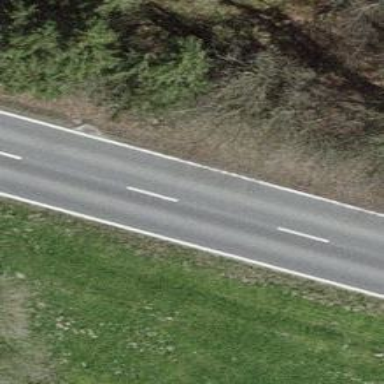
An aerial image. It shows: Tertiary road.